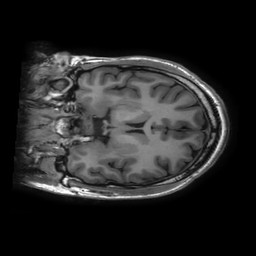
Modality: T1w
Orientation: coronal
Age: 29
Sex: male
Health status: healthy
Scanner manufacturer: ge
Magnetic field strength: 3 T
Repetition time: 0.008192 s
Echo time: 0.003048 s